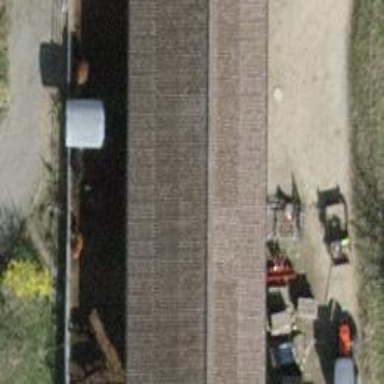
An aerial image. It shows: Farm building.